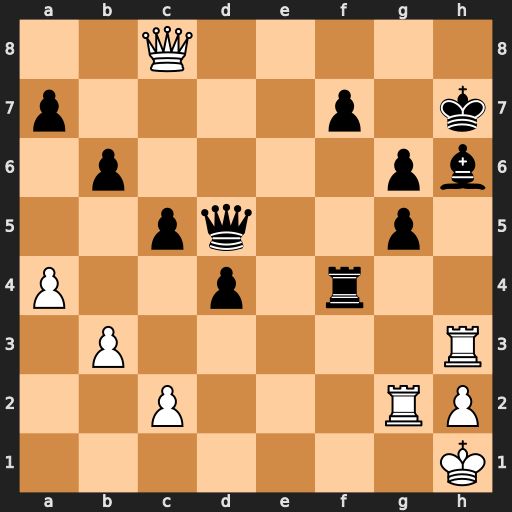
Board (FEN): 2Q5/p4p1k/1p4pb/2pq2p1/P2p1r2/1P5R/2P3RP/7K
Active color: w
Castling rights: -
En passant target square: -
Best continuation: Rxh6+ Kxh6 Qh8#